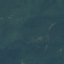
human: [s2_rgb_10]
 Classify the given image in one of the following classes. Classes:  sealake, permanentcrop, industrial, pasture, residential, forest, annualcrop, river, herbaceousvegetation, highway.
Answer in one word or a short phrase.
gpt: Forest